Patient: sex M, age 56
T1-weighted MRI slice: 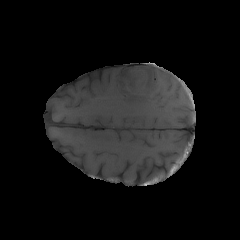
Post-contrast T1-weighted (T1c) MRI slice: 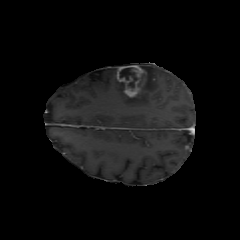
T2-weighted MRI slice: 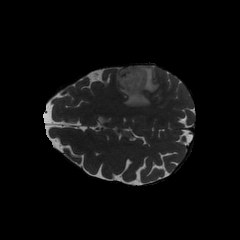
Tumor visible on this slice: yes
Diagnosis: Glioblastoma, IDH-wildtype
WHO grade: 4